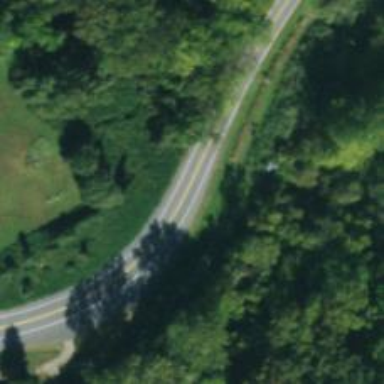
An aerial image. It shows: Secondary road.